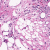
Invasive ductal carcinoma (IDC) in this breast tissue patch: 0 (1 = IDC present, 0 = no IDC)